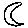
Label: moon